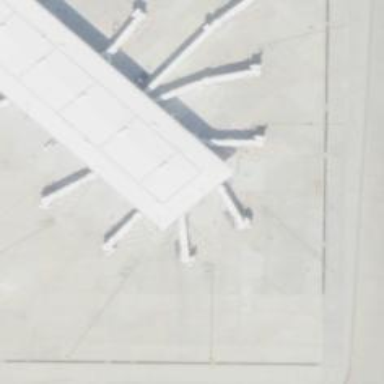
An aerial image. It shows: Airport gate.